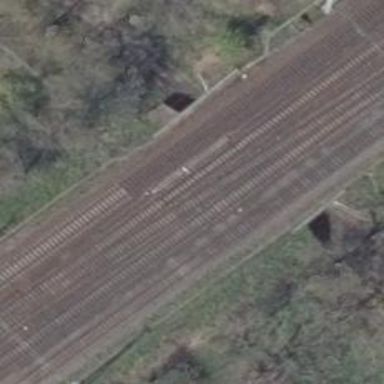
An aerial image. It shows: Railway track with contact lines for electrification.